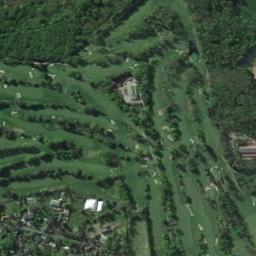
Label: golf_course